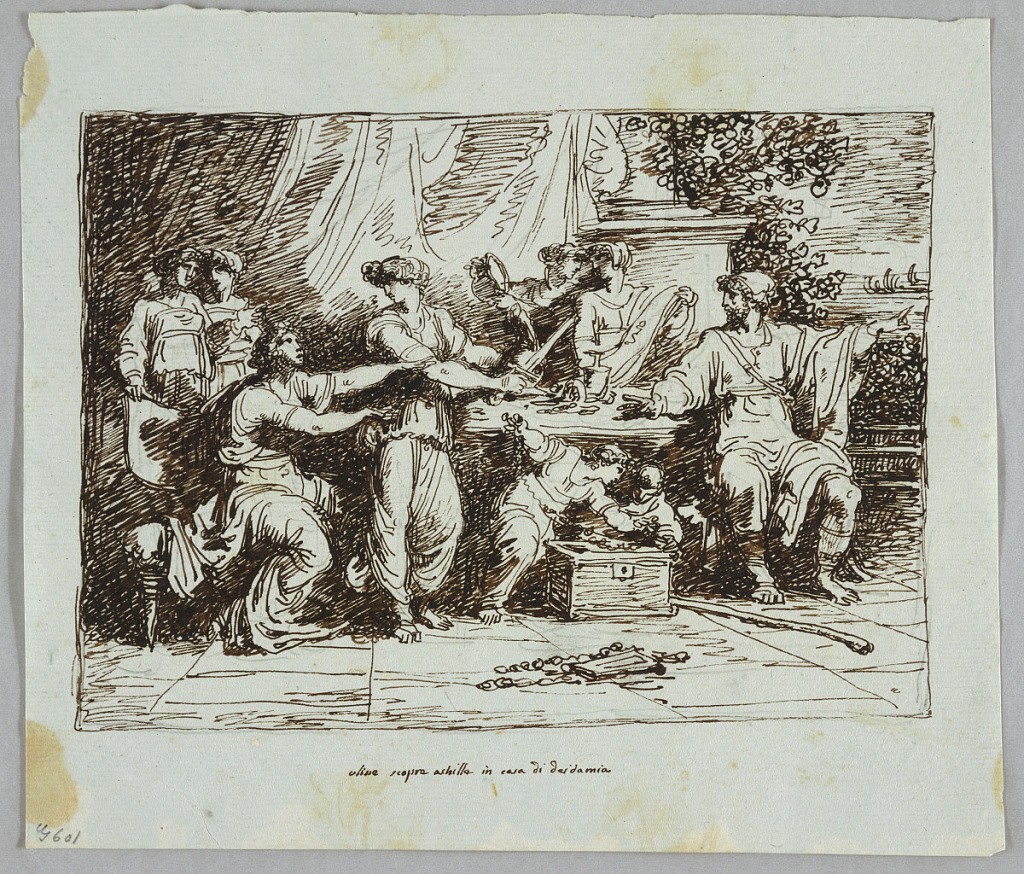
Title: Ulysesses Discovers Achilles in Scyros
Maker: Felice Giani, Italian, 1758–1823
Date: ca. 1790
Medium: Pen and brown ink over traces of graphite on light blue laid paper
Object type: Drawing
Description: Ulysses sits at right at table, at whose other end Achilles stands in garb of maiden, holding a helmet and sword. Frightened Deidamia speaks him. Six more girls are shown.